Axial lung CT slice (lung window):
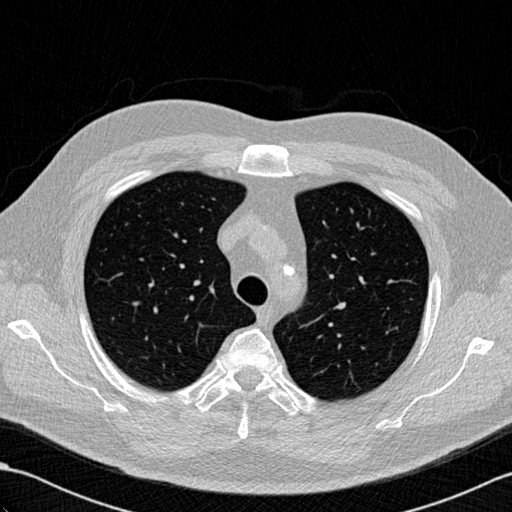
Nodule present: no